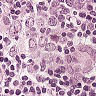
Metastatic tissue present: yes